Aerial crown-view tile of a tropical tree (Barro Colorado Island, Panama), acquired 20250915:
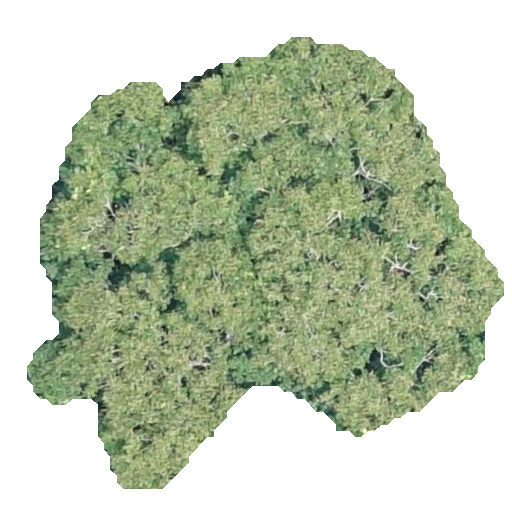
Species: Dipteryx oleifera
GBIF accepted scientific name: Dipteryx oleifera
Crown area: 205.818 m²